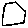
Label: hexagon